Interaction volume radius: 10 \u00c5
Interaction volume height: 15 \u00c5
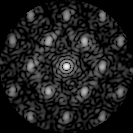
Disorder parameter: 0.4516